Question: I have created a sample website . I am using Linq as Model. I am trying to host my website in IIS 5.1.But when i am trying to login (acceesing page via IIS 5.1) i am getting follwing error:
'''
Cannot open database "WCF" requested by the login. The login failed.Login failed for user .
'''
WCF is the name of the database.
My authentication section web.config is
'''
<authentication mode="Forms">
<forms loginUrl="Default2.aspx" timeout="2880" />
</authentication>
'''
Security and authentication setting which i have in IIS is

My connectionString is
'''
<connectionStrings>
<add name="WCFConnectionString" connectionString="Data Source=localhost;Initial Catalog=WCF;Integrated Security=True" providerName="System.Data.SqlClient"/>
</connectionStrings>
'''
Any idea why is it happening?
please help.
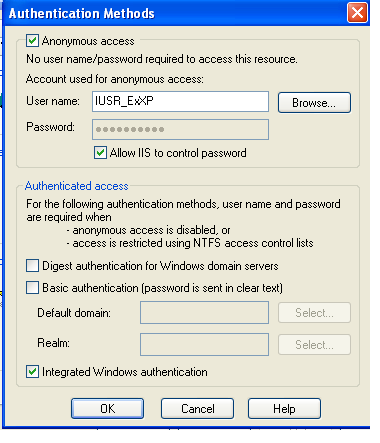
Answer: Does 'IUSR_ExXP' have login rights to your database? When you use integrated security, it will use whatever account the IIS process is running as - which in this case seems to be 'IUSR_ExXP'.